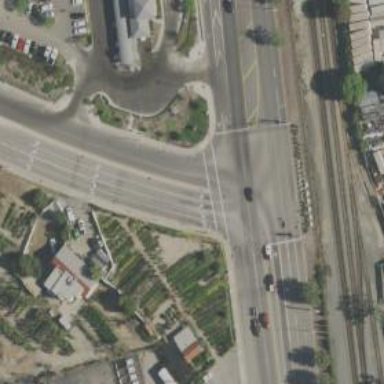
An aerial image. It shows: Primary highway.